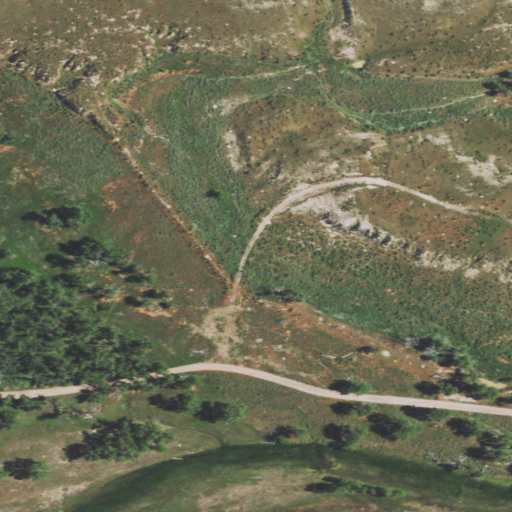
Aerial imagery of valley in Wyoming named Sunny Draw containing grassland, shrub, herbaceous wetlands, and woody wetlands